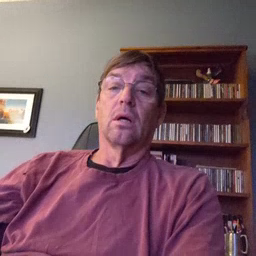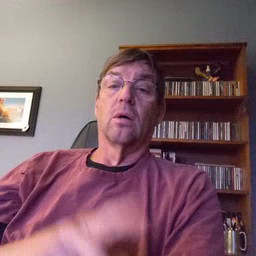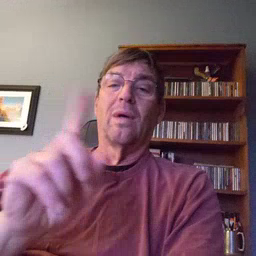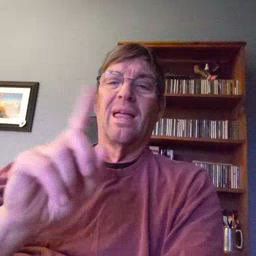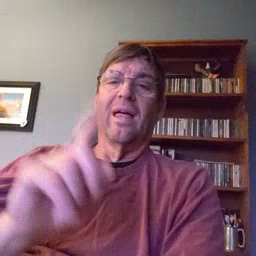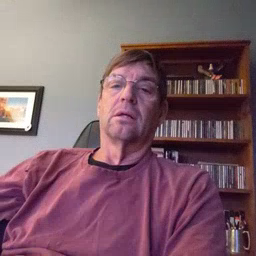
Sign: where